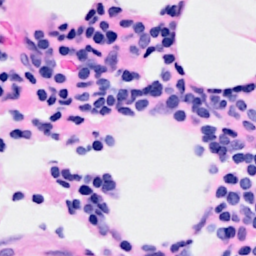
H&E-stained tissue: Breast